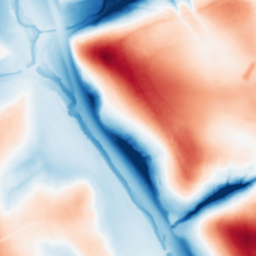
Category: multiscale
Decomposition family: dog_multiscale
Decomposition parameters: sigma_ratio: 2
n_scales: 6
base_sigma: 0.5
Upsampling method: edge_directed
Upsampling parameters: scale: 2
Upsampling scale: 2